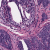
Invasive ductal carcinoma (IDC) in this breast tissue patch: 0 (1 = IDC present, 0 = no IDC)